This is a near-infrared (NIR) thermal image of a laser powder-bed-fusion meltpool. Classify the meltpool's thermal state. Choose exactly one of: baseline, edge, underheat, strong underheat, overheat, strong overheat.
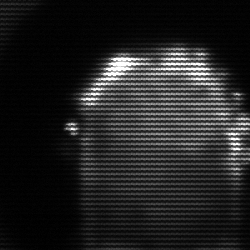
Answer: baseline